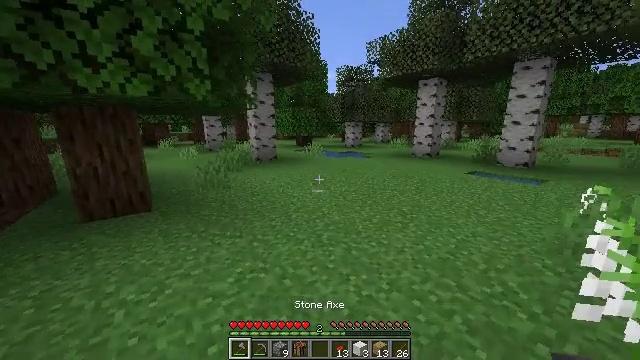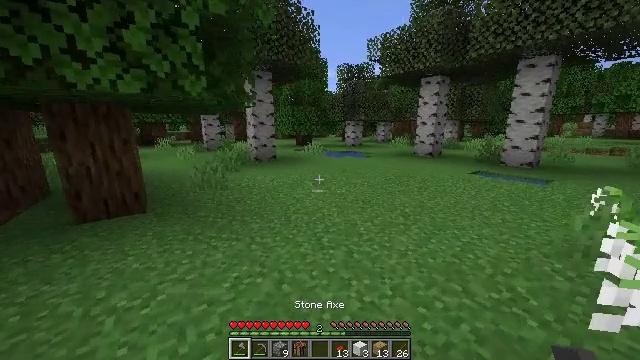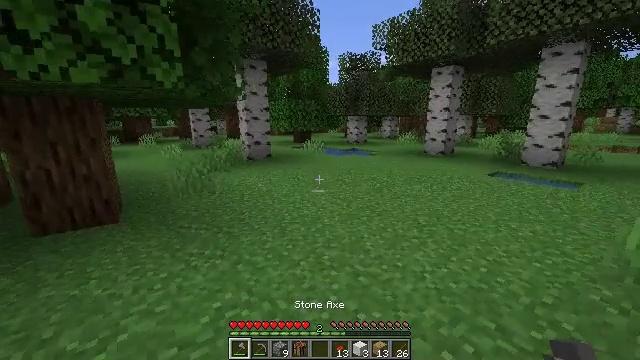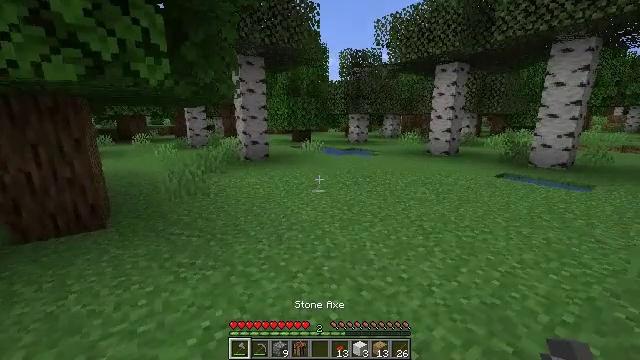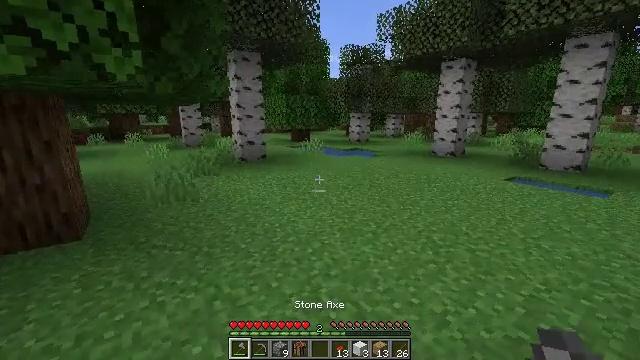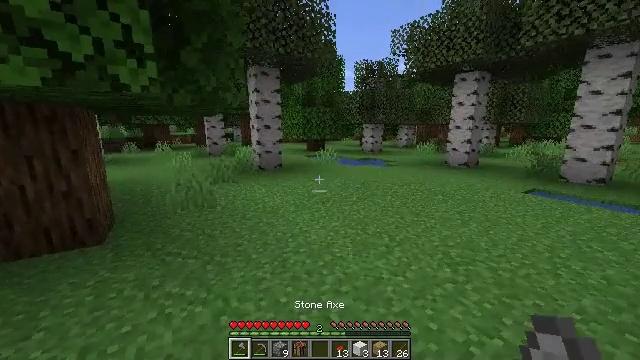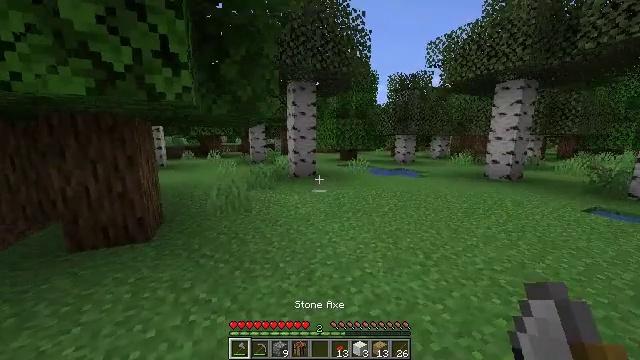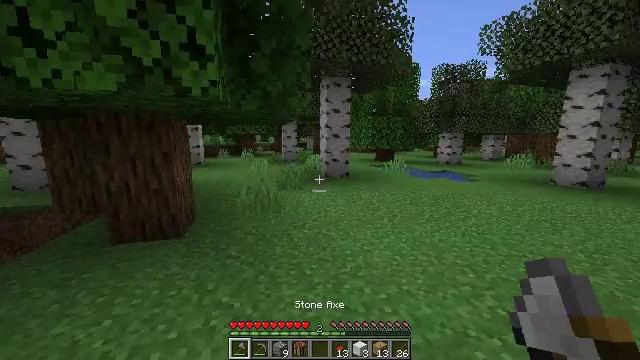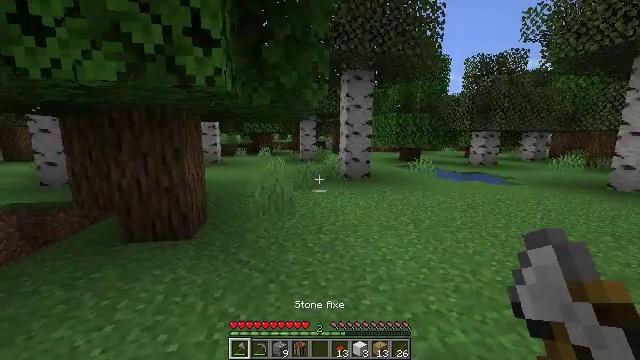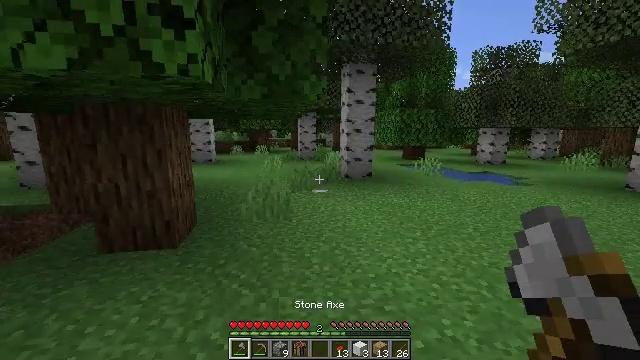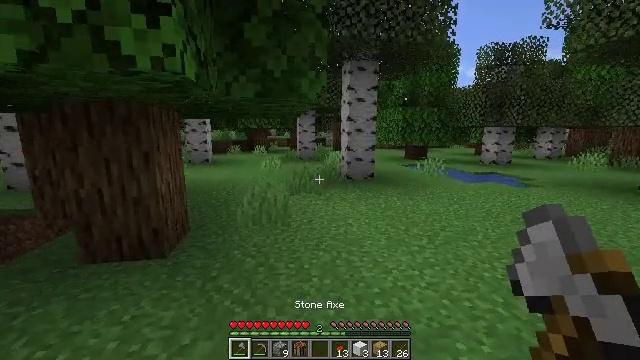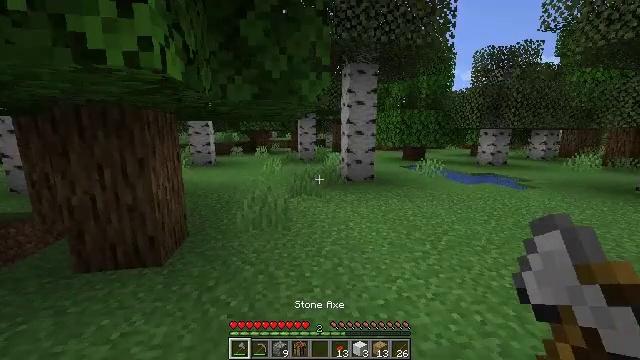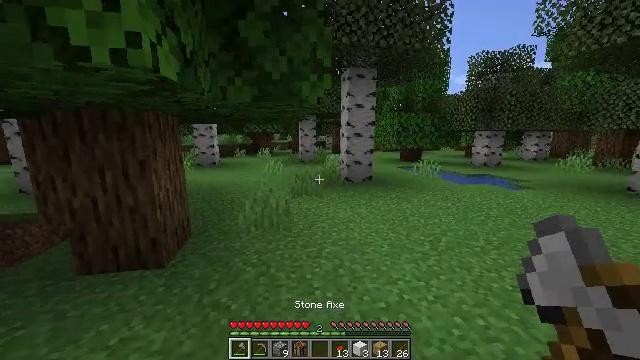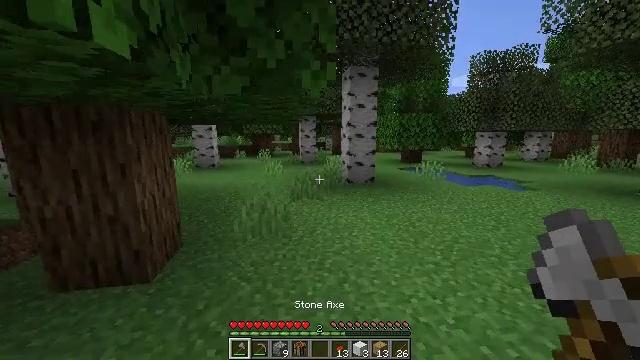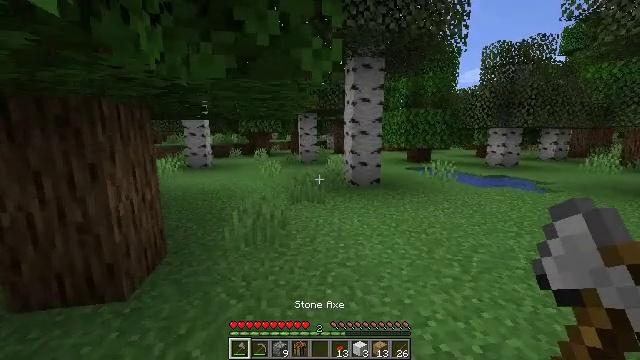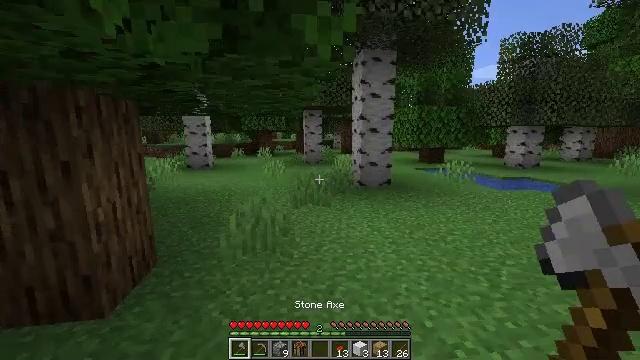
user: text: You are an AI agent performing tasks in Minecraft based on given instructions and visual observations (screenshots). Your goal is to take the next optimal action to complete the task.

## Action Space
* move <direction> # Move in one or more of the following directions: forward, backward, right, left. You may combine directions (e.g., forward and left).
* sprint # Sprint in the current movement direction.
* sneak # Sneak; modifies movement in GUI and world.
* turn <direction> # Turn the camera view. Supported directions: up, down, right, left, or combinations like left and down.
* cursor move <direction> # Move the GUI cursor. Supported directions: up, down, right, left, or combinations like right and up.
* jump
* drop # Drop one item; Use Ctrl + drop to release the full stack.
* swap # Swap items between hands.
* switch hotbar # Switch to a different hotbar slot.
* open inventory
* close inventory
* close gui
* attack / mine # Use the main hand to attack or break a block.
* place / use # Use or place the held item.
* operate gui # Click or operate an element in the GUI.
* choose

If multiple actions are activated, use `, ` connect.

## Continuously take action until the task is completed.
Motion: motion action
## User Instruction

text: Gather lilac from the ground.
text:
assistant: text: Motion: move forward
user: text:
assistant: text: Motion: move forward
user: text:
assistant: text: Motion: move forward
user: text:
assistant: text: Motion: move forward
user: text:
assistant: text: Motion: move forward, turn left and up
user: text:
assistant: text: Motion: move forward, turn left and up
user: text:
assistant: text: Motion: move forward, turn left
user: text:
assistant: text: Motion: move forward, turn left
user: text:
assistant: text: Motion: move forward
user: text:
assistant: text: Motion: move forward
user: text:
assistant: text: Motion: move forward
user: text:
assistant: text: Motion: move forward
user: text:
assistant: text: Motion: move forward
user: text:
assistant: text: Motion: move forward
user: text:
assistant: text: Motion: move forward, turn left
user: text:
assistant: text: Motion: move forward, turn left
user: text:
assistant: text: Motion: move forward, turn left
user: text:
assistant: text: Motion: move forward, turn left
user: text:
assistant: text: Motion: move forward, turn left
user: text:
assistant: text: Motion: move forward
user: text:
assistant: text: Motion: move forward
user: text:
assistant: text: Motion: move forward
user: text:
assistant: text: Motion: move forward
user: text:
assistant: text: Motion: move forward
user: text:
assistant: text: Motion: move forward
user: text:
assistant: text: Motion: move forward
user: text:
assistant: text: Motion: move forward
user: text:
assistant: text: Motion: move forward, turn left
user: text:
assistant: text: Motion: move forward, turn left
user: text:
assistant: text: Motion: move forward, turn left